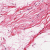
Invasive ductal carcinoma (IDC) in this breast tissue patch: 0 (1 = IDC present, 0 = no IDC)